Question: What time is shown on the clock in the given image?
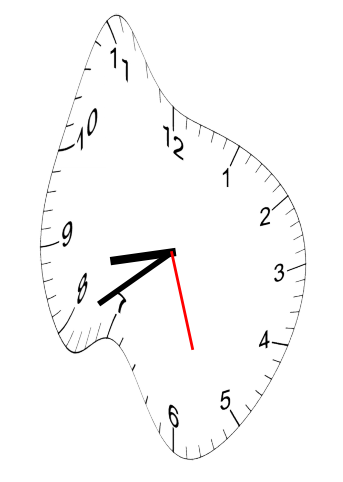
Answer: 08:39:27